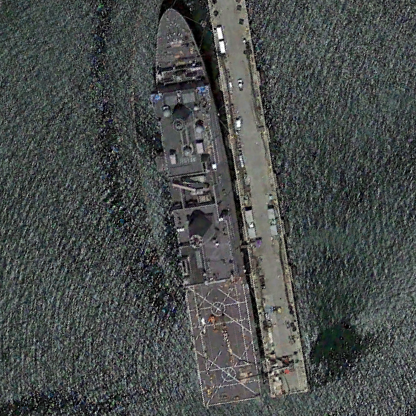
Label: combat